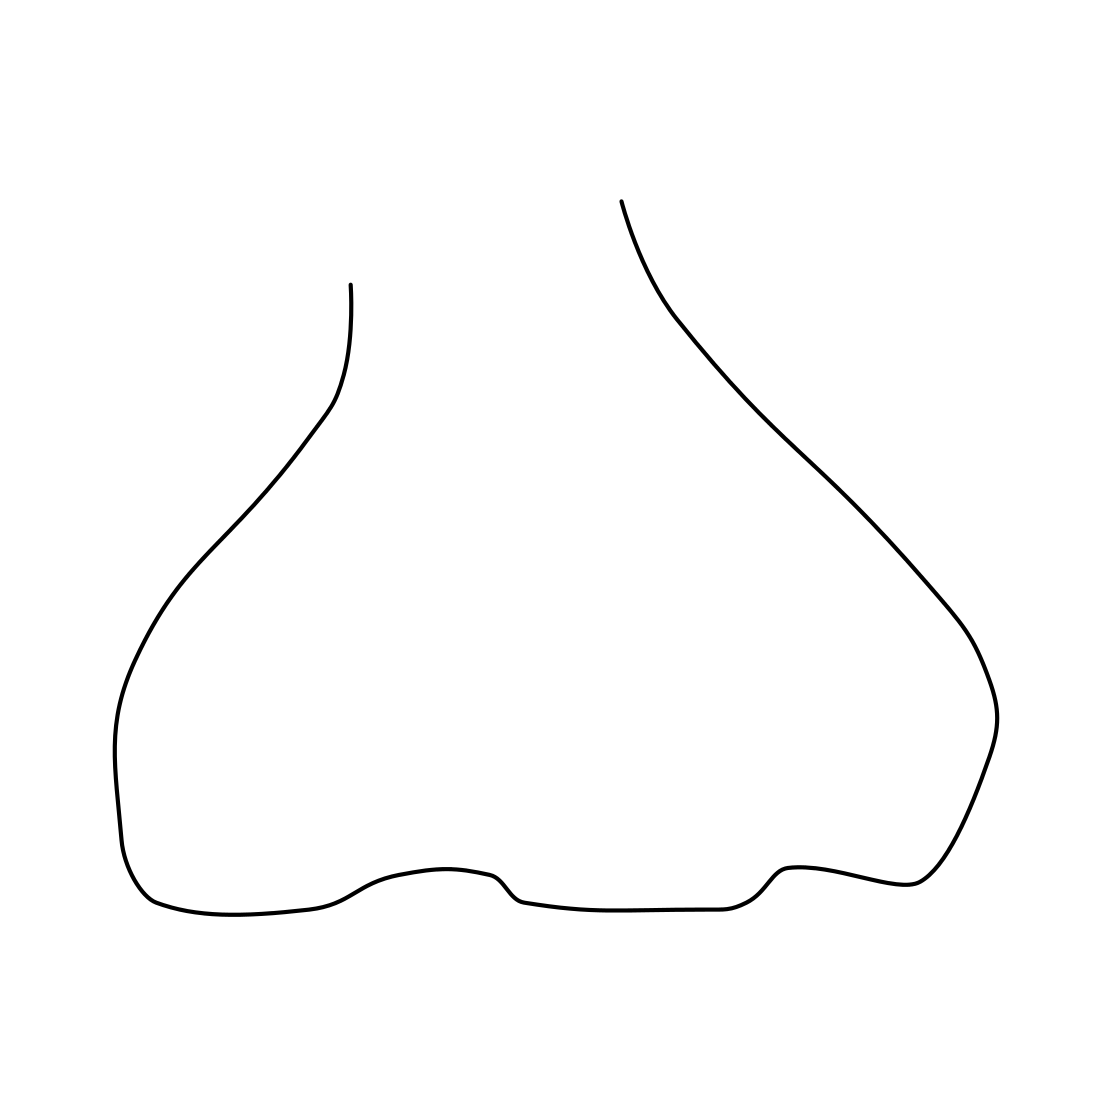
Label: nose